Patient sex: M
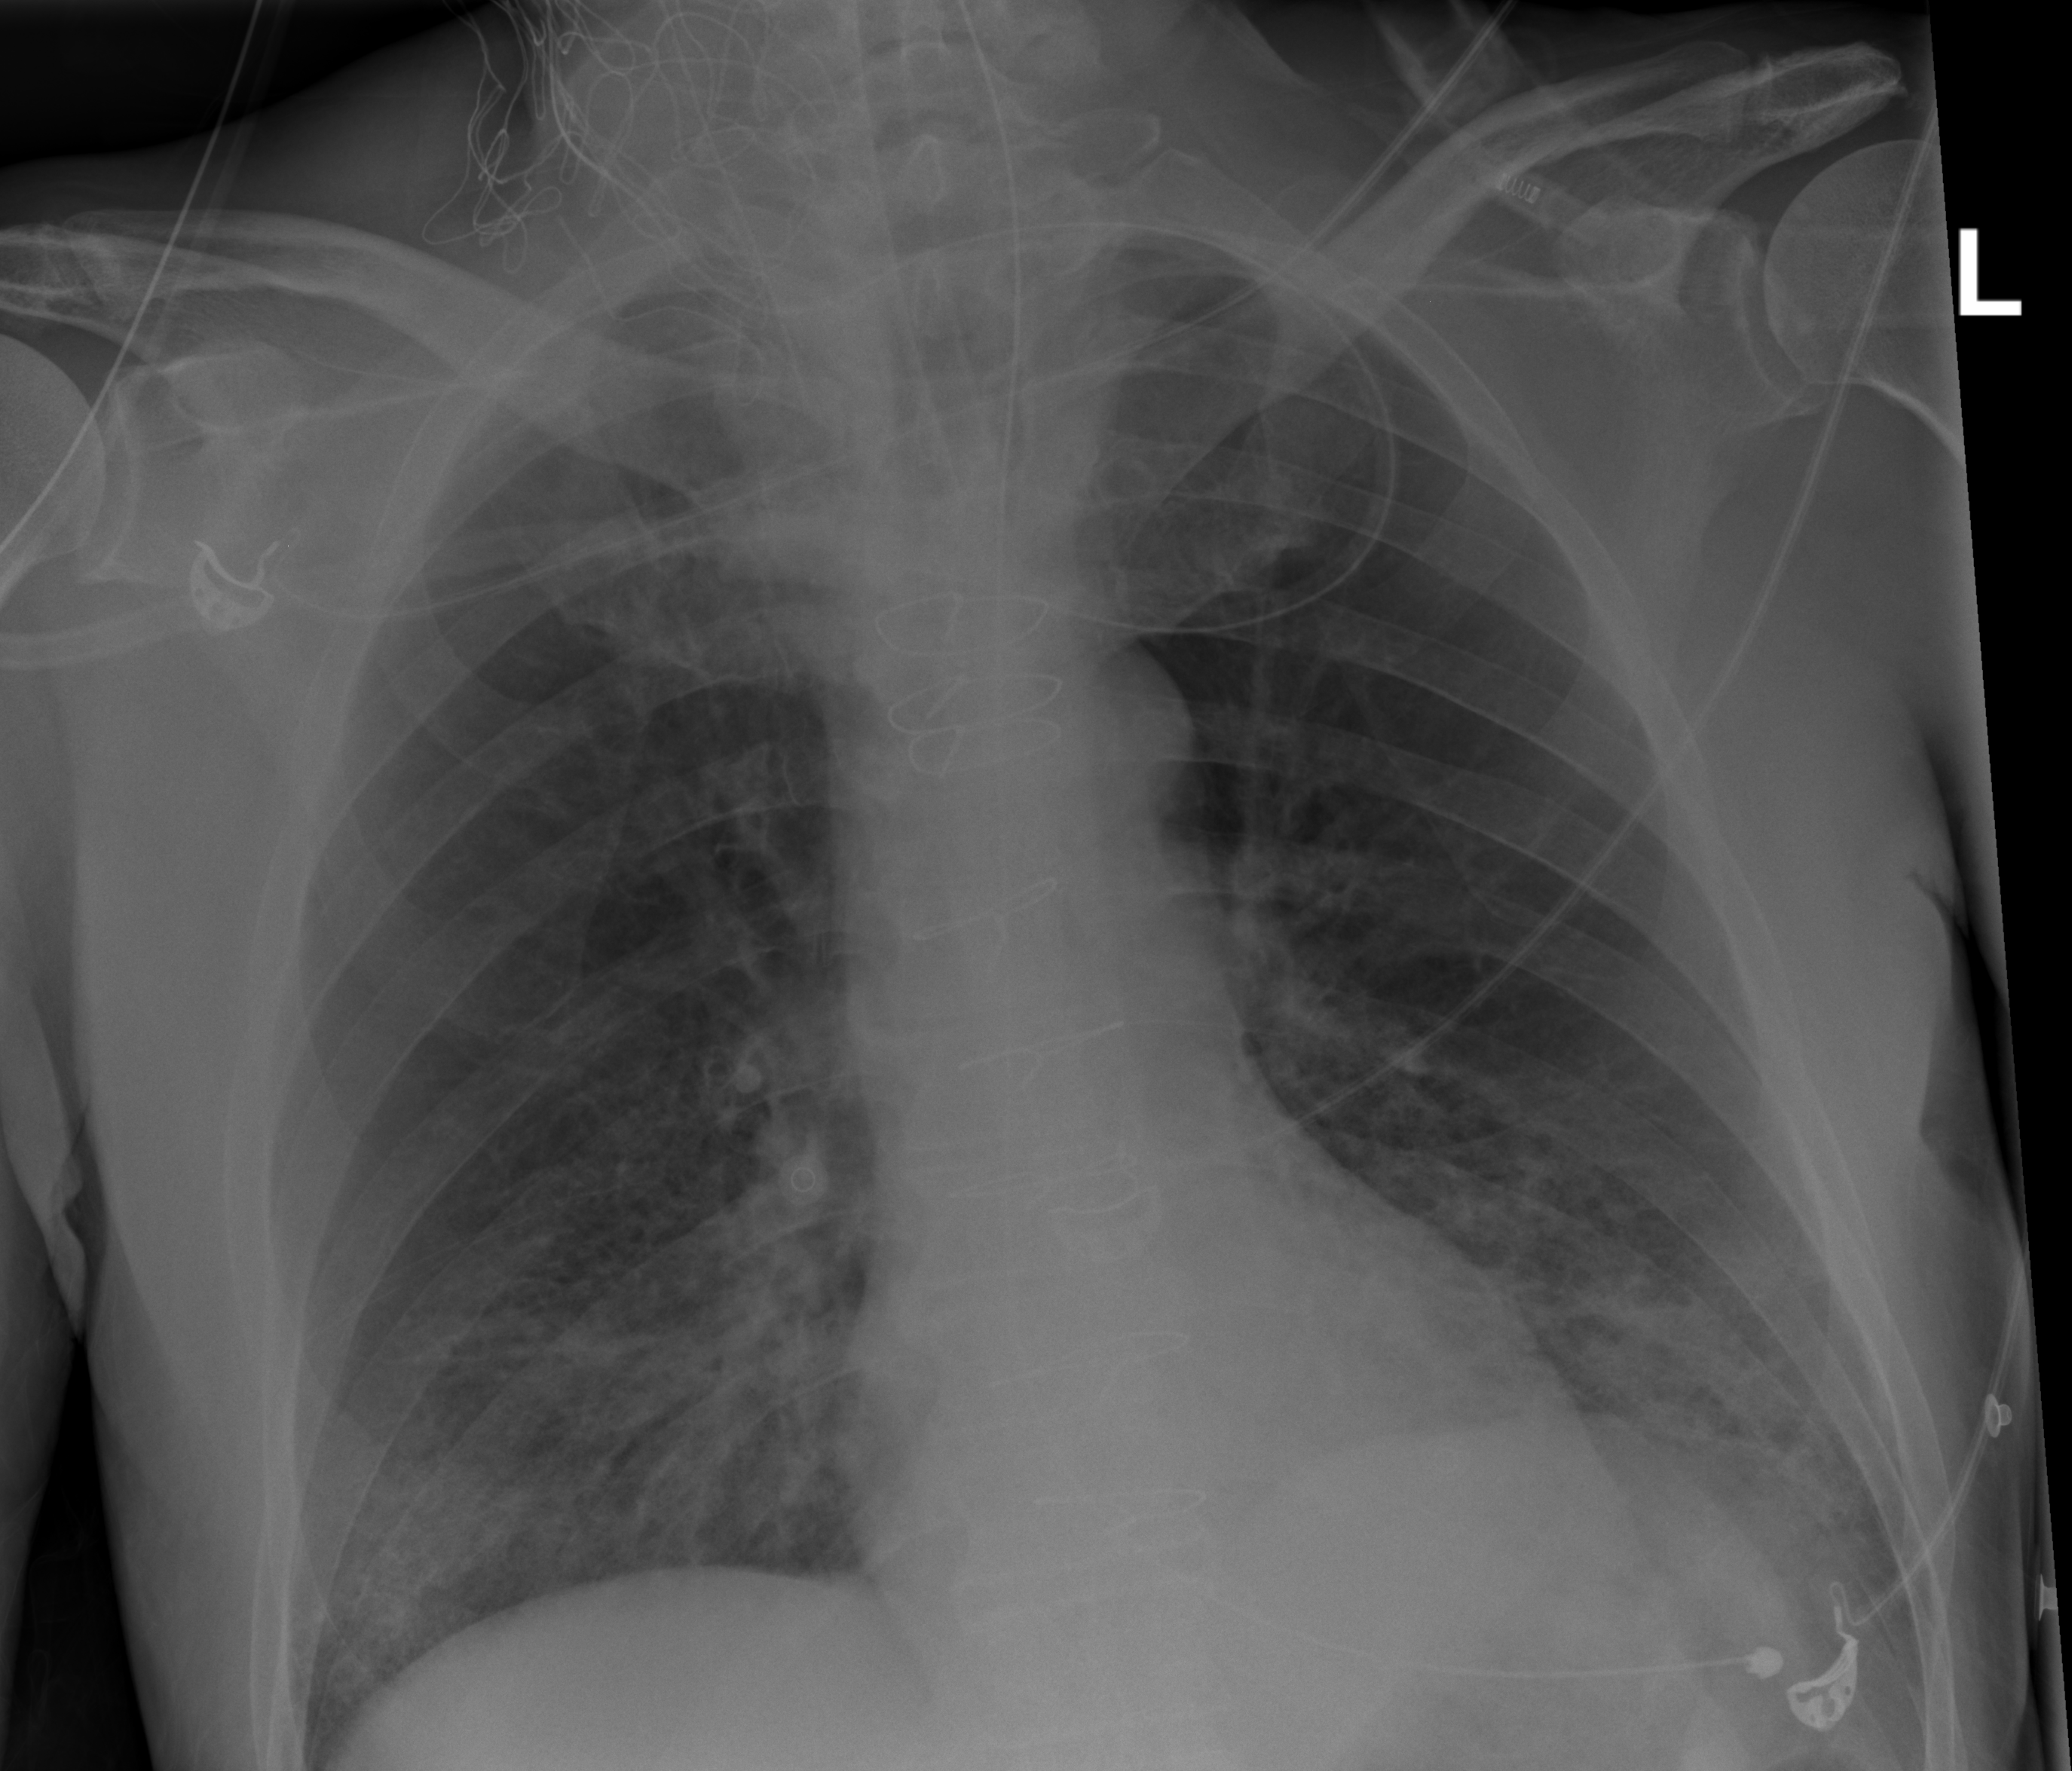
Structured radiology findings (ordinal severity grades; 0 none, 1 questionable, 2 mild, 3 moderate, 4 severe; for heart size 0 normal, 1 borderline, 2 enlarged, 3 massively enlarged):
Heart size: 0
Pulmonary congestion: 0
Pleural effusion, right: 0
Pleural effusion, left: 0
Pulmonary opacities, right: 2
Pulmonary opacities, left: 2
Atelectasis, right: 0
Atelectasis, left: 2